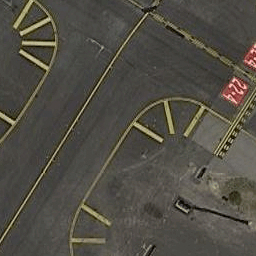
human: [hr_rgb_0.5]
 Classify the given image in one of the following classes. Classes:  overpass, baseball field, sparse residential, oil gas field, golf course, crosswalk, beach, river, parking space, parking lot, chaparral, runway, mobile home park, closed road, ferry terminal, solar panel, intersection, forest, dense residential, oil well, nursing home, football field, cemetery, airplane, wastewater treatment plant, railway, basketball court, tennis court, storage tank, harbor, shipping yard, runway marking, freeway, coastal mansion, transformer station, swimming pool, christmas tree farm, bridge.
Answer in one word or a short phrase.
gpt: runway marking